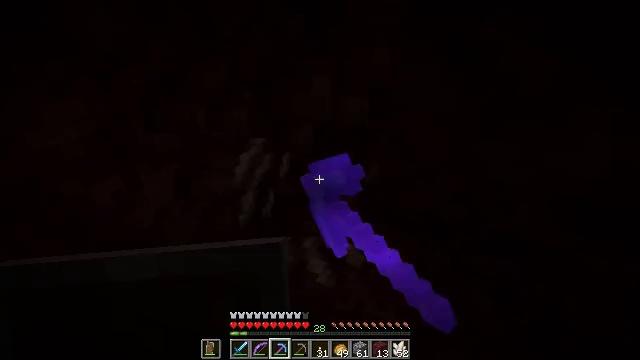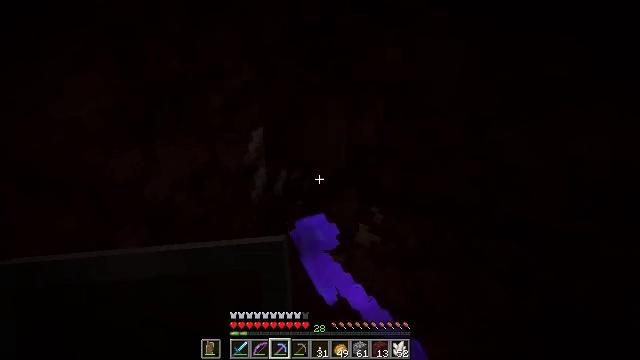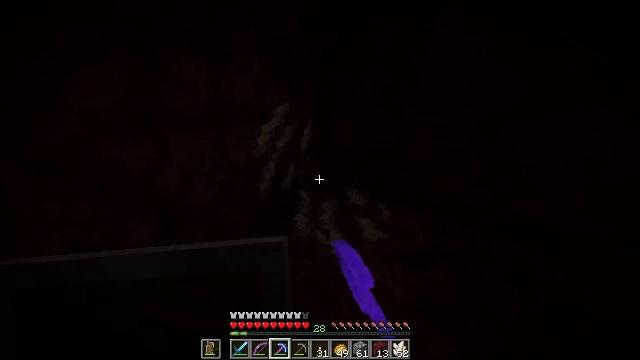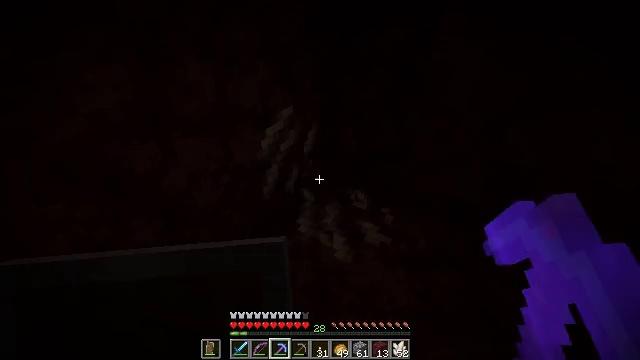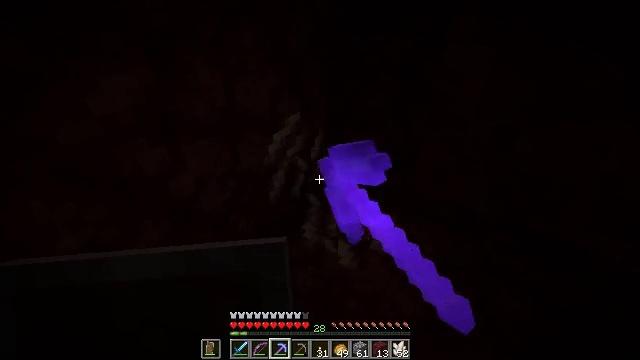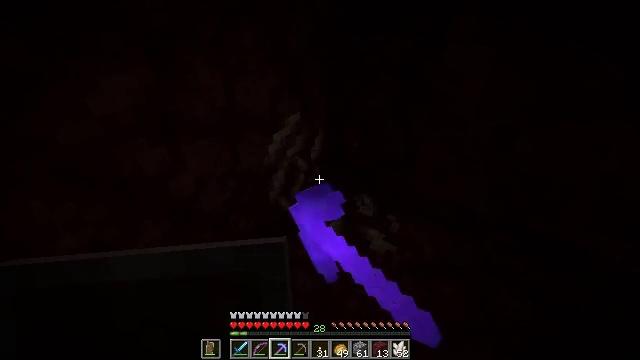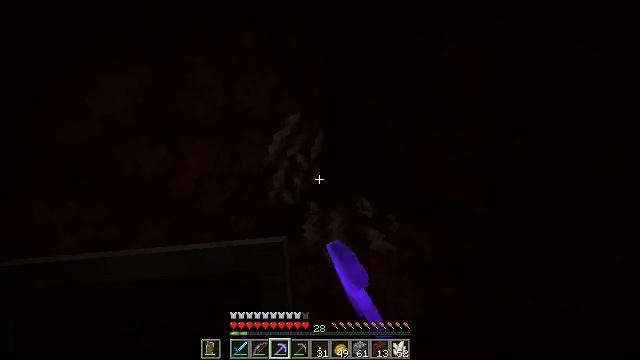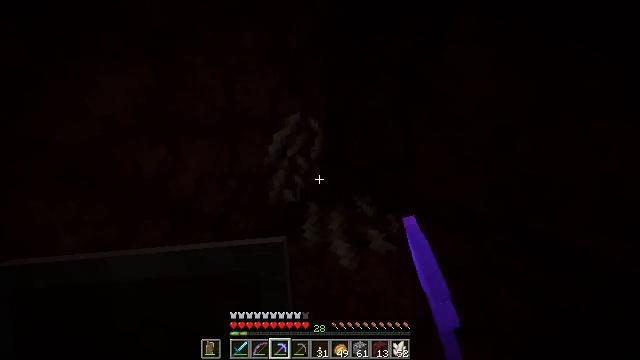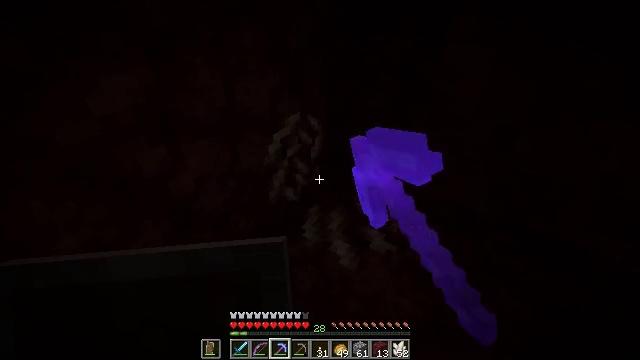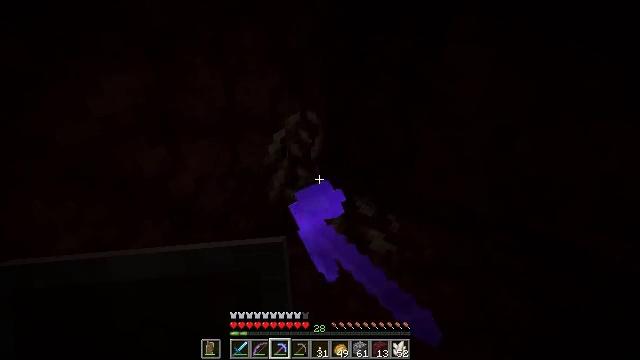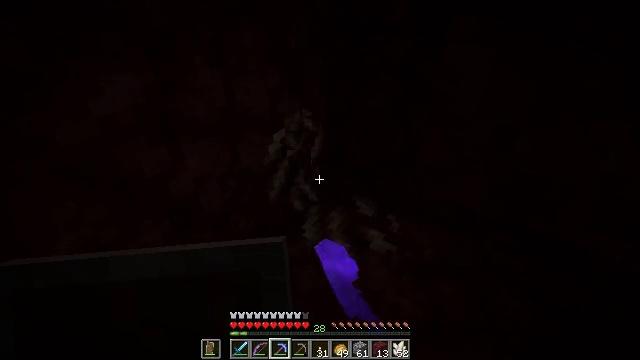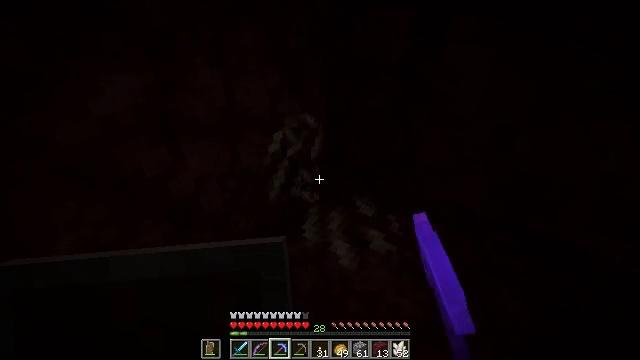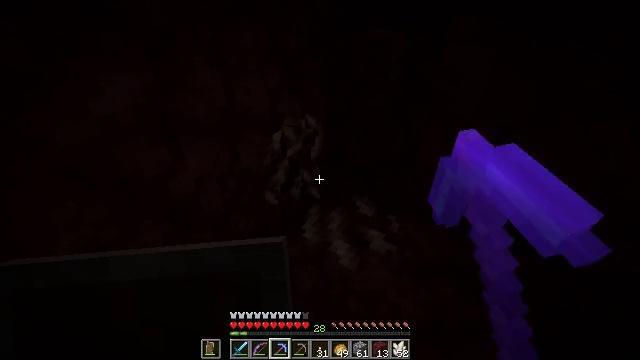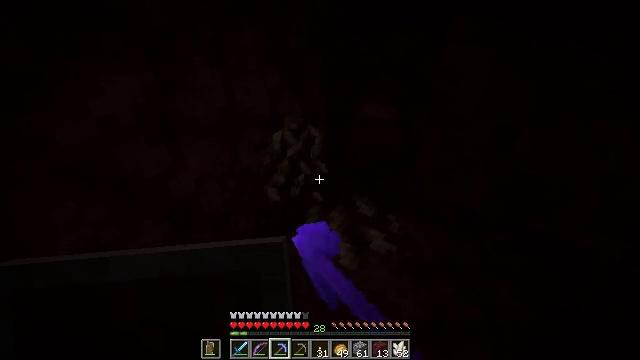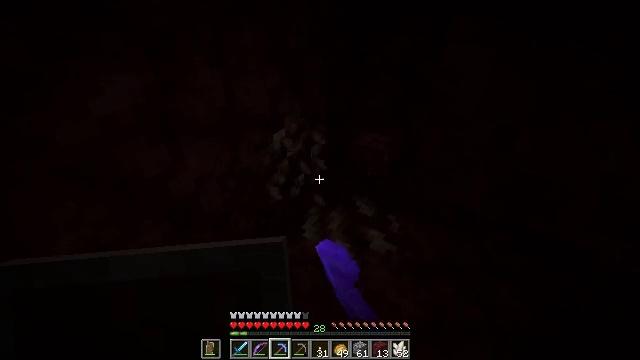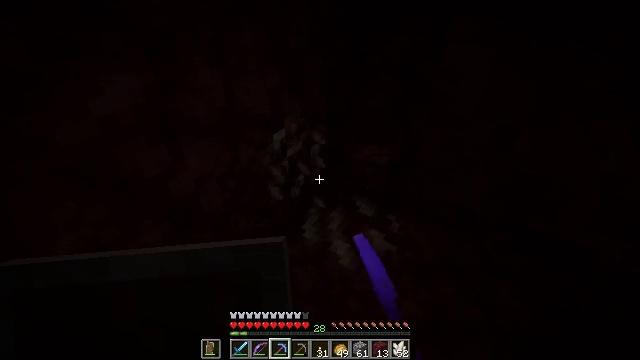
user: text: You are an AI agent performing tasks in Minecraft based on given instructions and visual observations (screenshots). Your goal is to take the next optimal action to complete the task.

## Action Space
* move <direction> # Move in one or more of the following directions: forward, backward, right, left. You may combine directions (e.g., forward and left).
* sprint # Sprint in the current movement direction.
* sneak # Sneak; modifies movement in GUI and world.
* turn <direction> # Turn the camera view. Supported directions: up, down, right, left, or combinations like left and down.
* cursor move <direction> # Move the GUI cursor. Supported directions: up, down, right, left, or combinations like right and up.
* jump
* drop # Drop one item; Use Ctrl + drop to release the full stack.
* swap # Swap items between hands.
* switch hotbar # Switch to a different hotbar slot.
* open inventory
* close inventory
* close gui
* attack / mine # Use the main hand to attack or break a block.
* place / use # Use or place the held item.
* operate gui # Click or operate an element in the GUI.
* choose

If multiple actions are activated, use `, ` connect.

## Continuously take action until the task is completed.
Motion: motion action
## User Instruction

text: Gather nether quartz ore with a pickaxe.
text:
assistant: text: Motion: turn left and down, attack / mine
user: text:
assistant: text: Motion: turn left and down, attack / mine
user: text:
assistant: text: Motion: attack / mine
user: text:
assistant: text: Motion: turn left and up, attack / mine
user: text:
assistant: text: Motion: attack / mine
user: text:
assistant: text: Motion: attack / mine
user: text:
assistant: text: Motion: attack / mine
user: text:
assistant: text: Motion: attack / mine
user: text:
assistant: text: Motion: attack / mine
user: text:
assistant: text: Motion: attack / mine
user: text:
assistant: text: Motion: attack / mine
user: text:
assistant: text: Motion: attack / mine
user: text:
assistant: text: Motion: attack / mine
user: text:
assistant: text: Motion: attack / mine
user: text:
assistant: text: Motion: attack / mine
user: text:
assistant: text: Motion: attack / mine
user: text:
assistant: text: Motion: attack / mine
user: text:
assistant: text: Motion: attack / mine
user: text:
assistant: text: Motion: attack / mine
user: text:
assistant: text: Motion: turn down, attack / mine
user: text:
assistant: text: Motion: turn down, attack / mine
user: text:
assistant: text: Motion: turn right and down, attack / mine
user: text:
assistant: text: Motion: turn right, attack / mine
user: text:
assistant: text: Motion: attack / mine
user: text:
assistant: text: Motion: attack / mine
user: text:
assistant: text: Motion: attack / mine
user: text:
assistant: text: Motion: attack / mine
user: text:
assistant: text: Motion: attack / mine
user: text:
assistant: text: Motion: attack / mine
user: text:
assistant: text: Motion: attack / mine